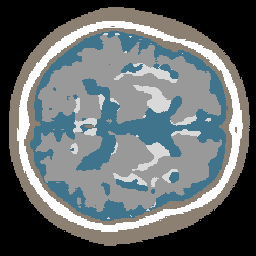
Label: no_lesion